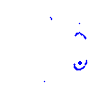
Particle: proton